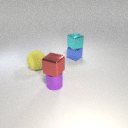
small cyan metal cube to the right of small red metal cube